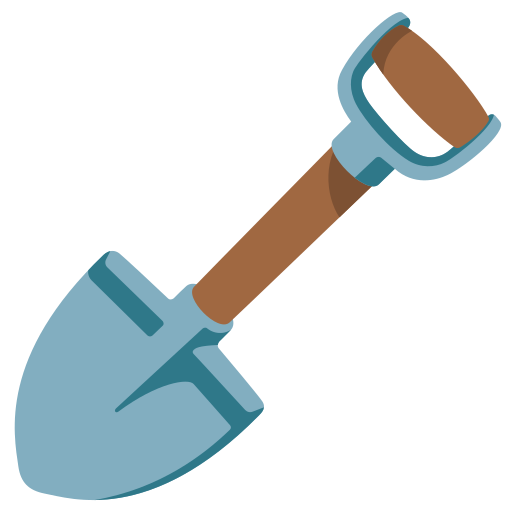
Emoji: 🪏